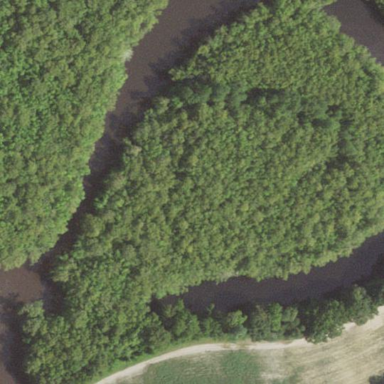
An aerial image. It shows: Swampy wetland area.